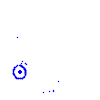
Particle: pion